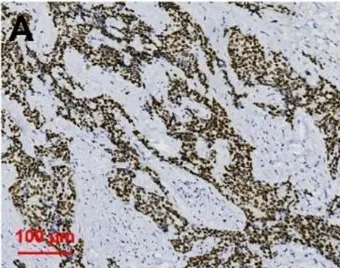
Immunohistochemical staining of primary squamous cell carcinoma of the thyroid (magnification x 200). Immunohistochemical staining for. P63.
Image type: pathology (immunostaining)